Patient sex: M
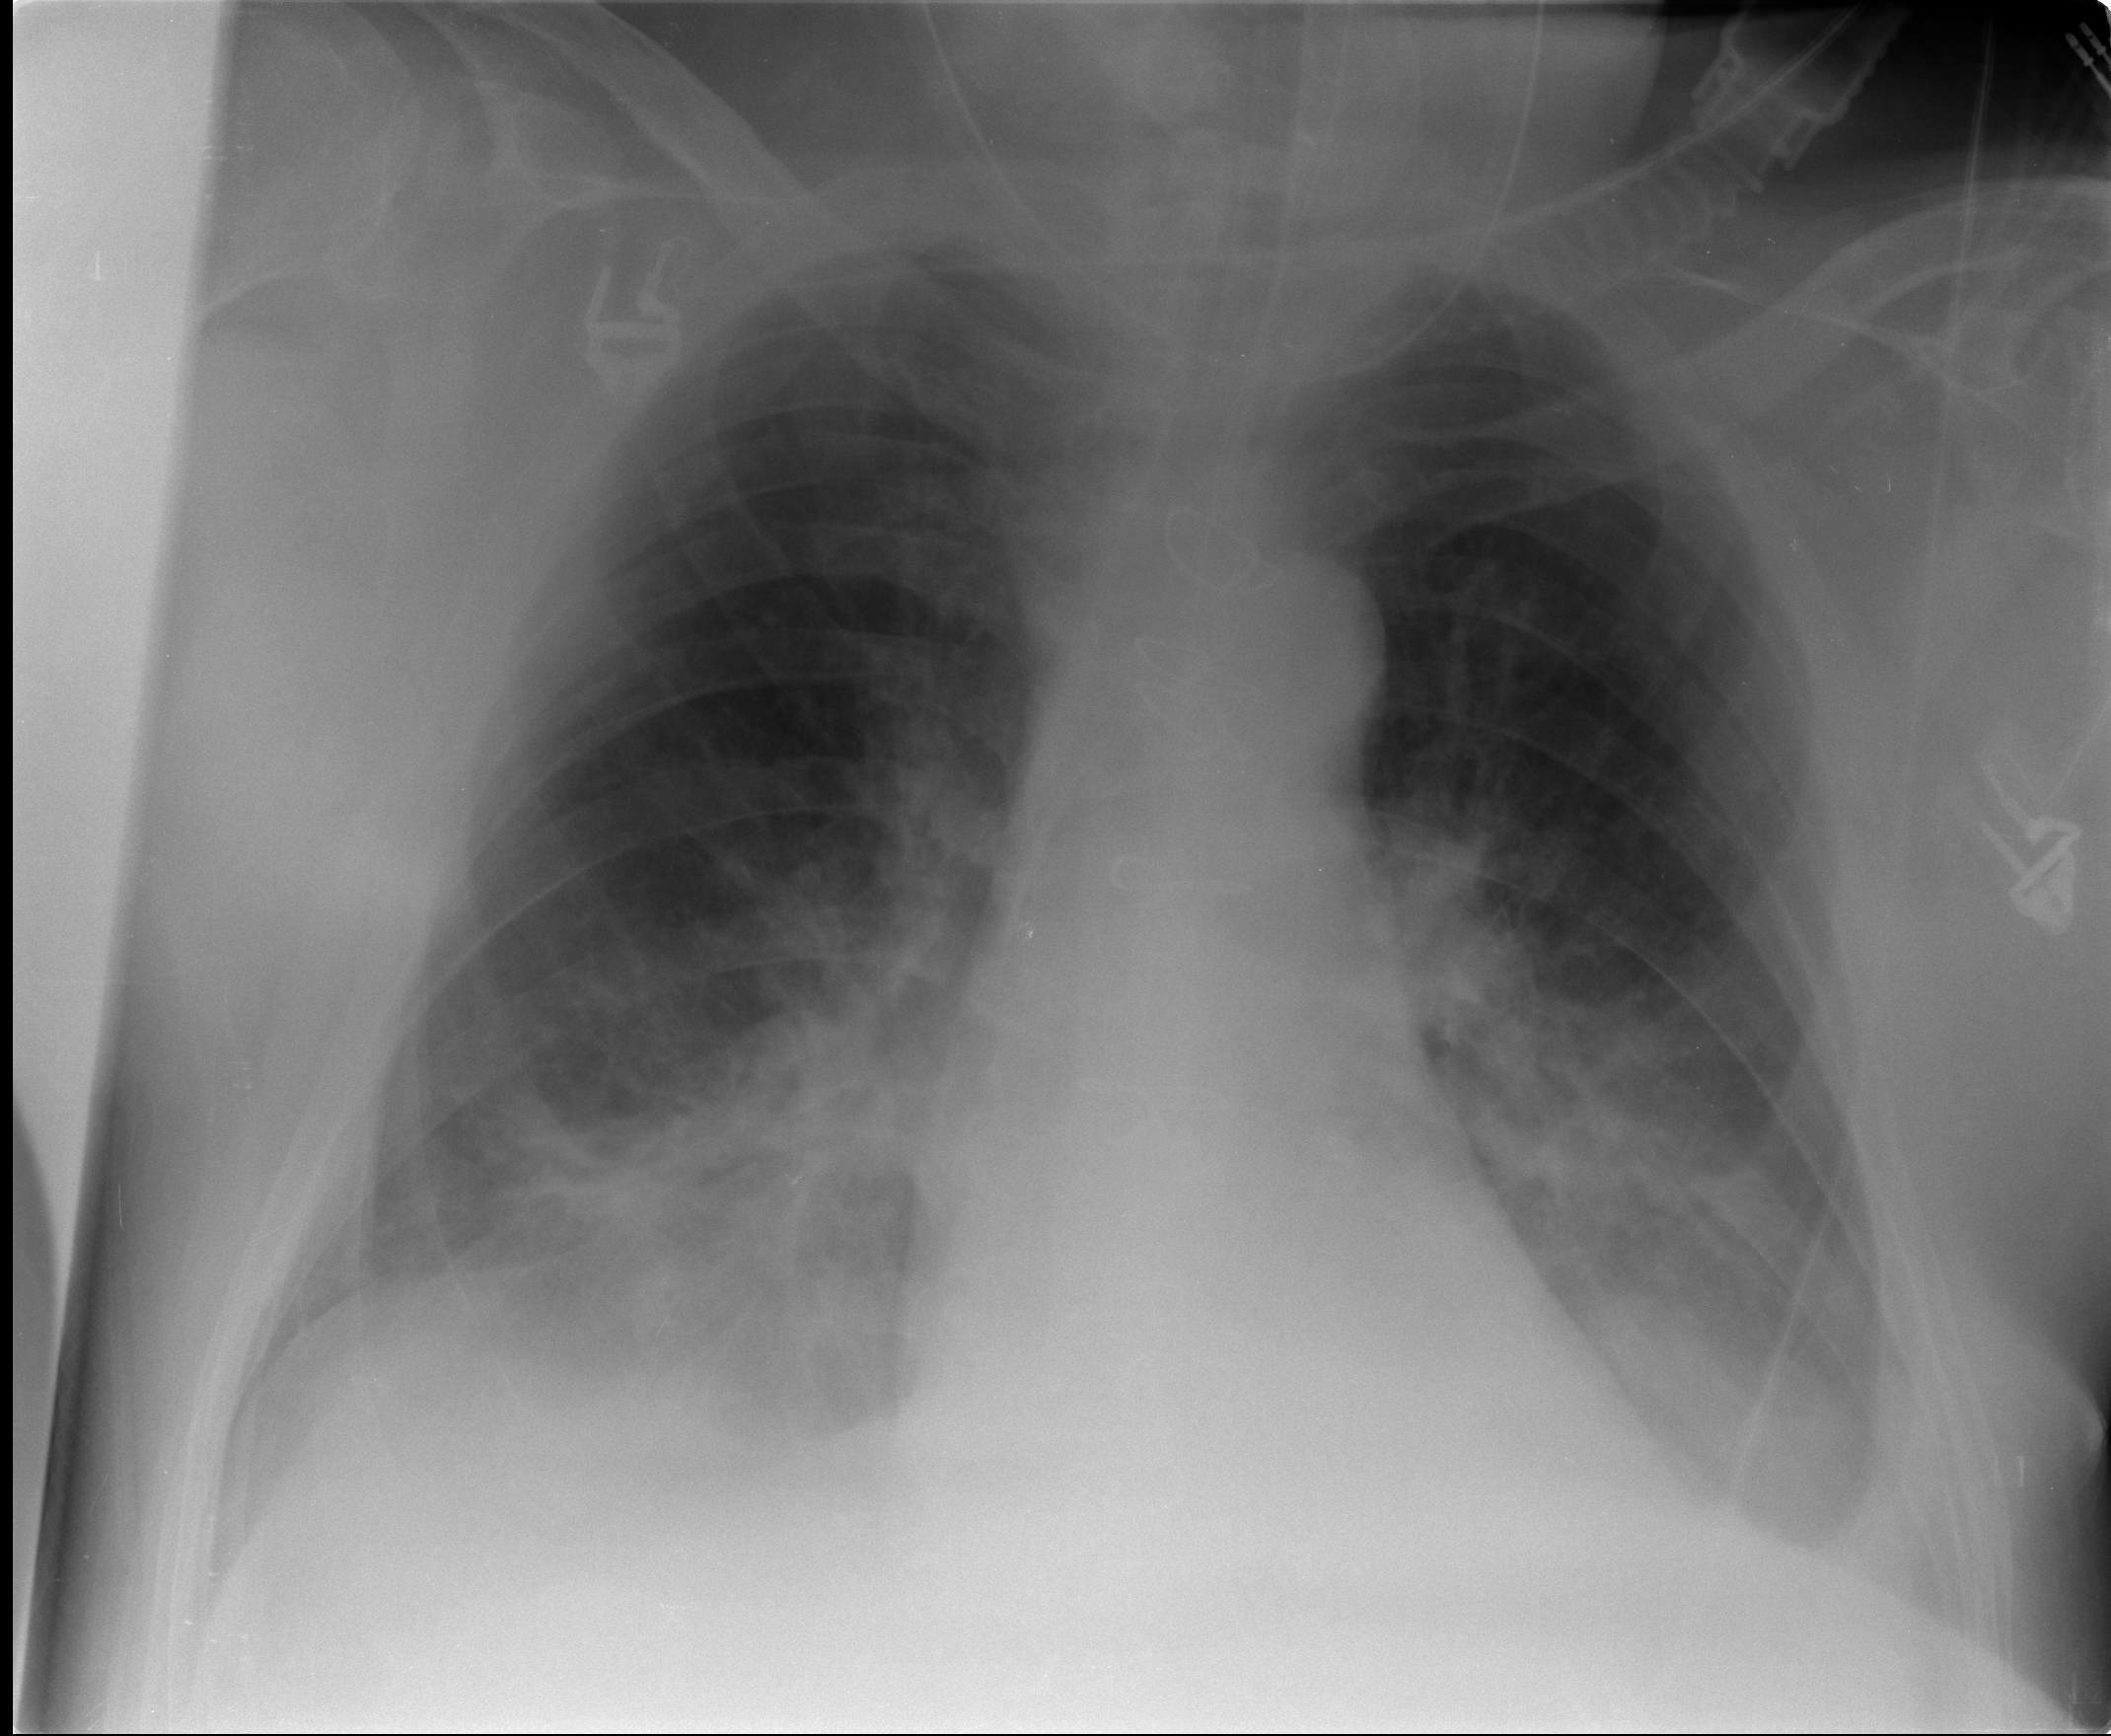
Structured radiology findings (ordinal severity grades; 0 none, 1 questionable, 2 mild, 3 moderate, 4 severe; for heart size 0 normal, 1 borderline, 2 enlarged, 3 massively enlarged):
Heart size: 0
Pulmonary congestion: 0
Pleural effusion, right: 2
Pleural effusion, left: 2
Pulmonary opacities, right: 3
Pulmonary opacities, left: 2
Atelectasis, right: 2
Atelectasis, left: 2